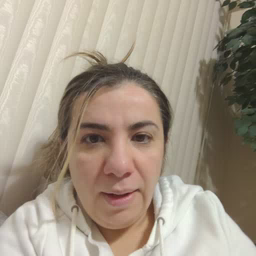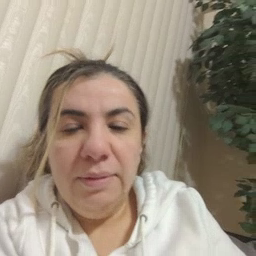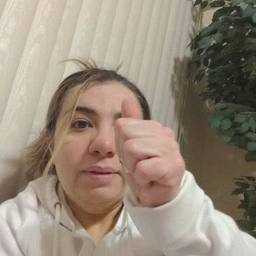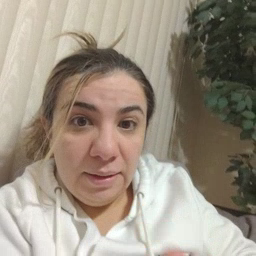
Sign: hide